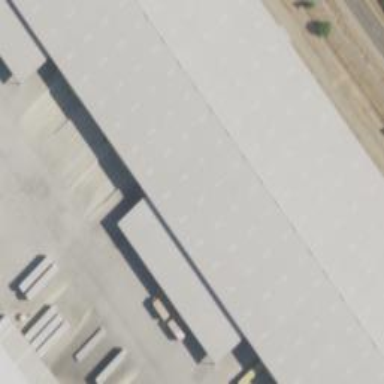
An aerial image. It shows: Warehouse.